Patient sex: M
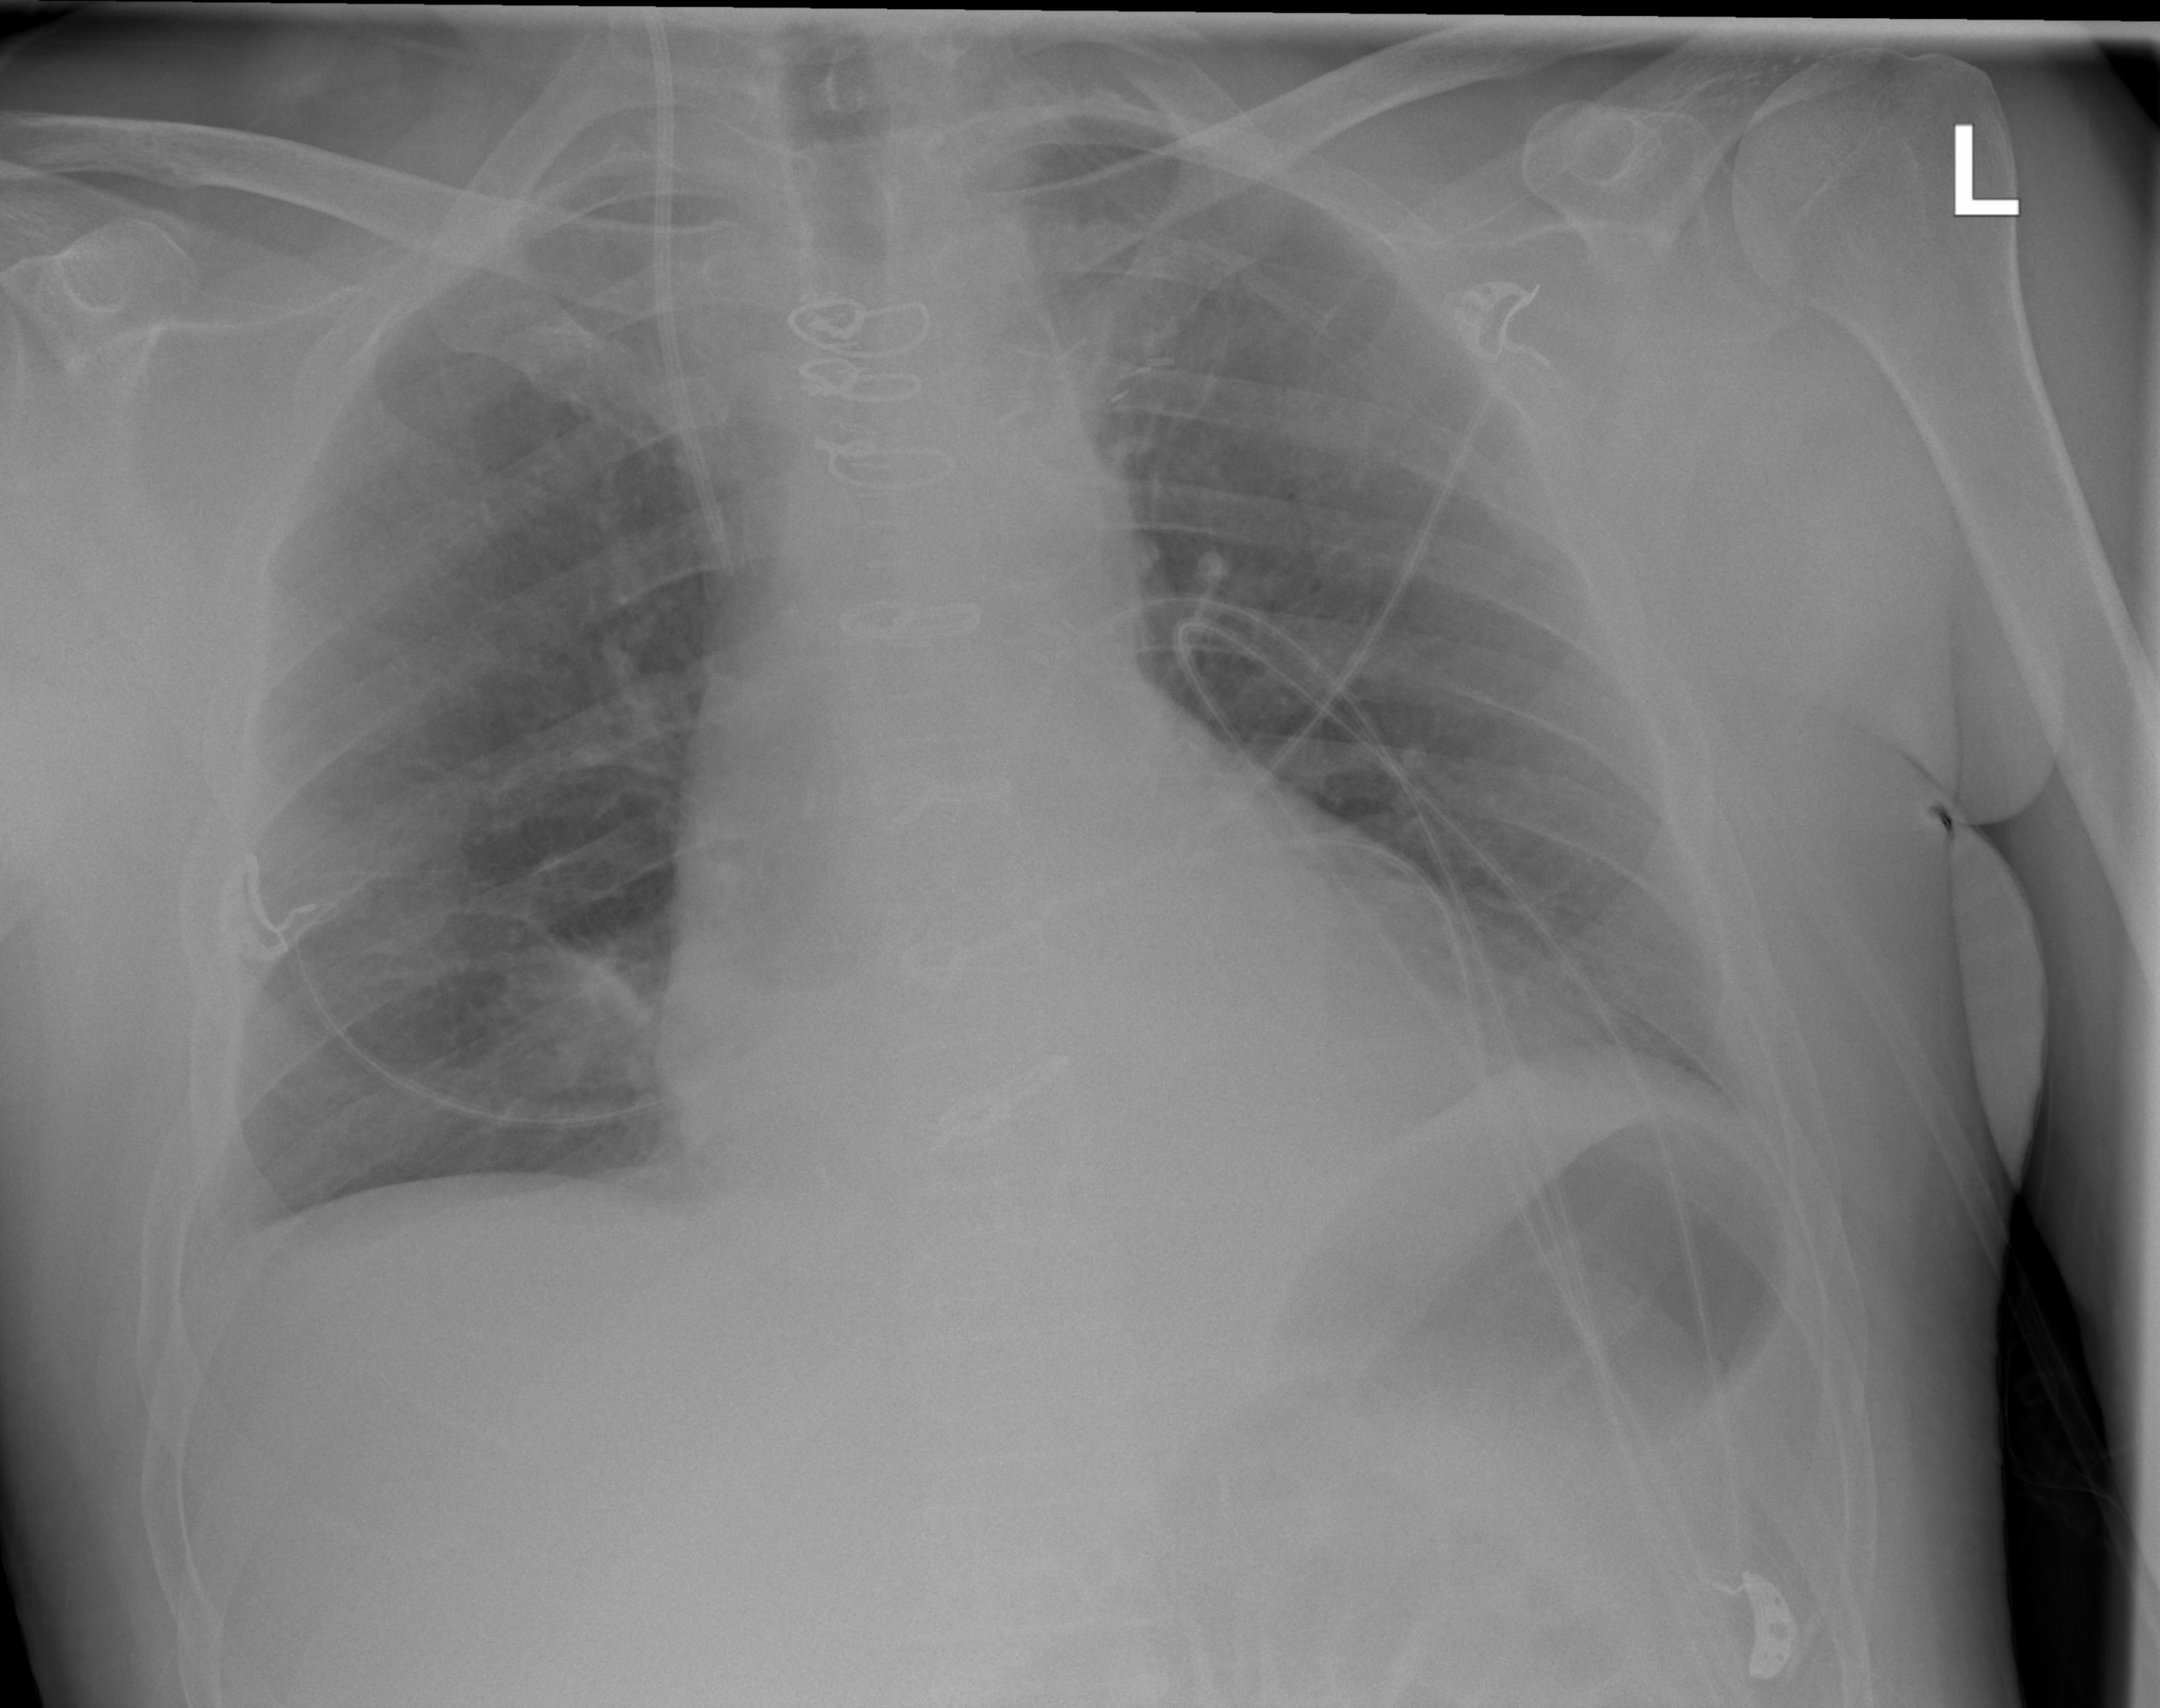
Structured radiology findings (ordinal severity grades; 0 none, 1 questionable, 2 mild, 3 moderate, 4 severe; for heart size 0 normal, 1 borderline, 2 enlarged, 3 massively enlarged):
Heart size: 2
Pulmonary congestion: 1
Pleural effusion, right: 0
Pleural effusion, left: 1
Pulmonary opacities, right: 0
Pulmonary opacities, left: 0
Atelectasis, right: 2
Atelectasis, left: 2